Aerial crown-view tile of a tropical tree (Barro Colorado Island, Panama), acquired 20250818:
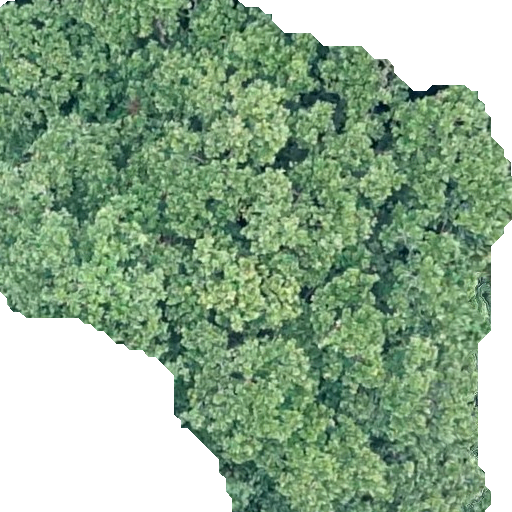
Species: Anacardium excelsum
GBIF accepted scientific name: Anacardium excelsum
Crown area: 336.616 m²